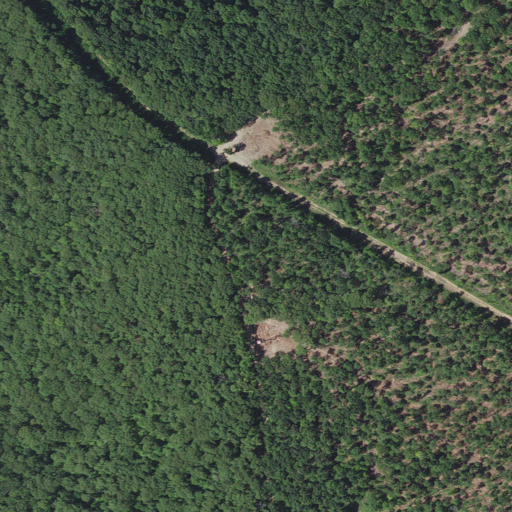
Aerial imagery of mountain in Arkansas named Parker Mountain containing deciduous forest, mixed forest, evergreen forest, and grassland